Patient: sex F, age 70
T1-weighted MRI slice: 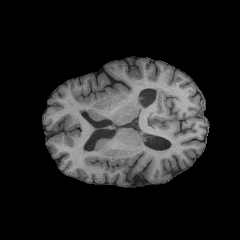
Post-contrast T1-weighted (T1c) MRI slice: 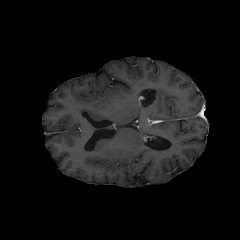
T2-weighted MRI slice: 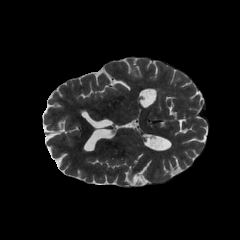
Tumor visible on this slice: no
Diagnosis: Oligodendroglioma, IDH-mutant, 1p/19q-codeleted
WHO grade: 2